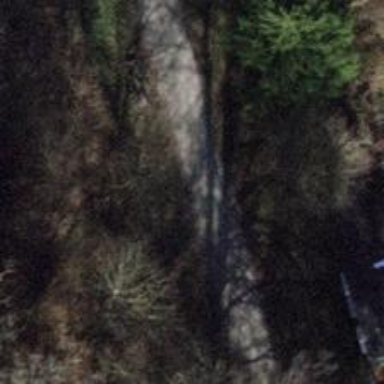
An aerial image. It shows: Brown bench.